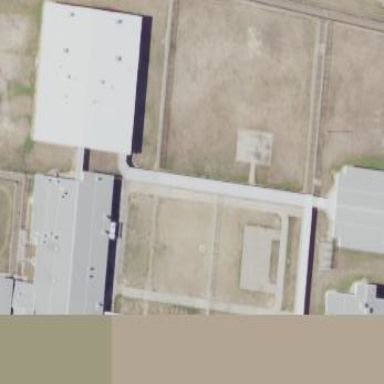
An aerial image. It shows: Prison.